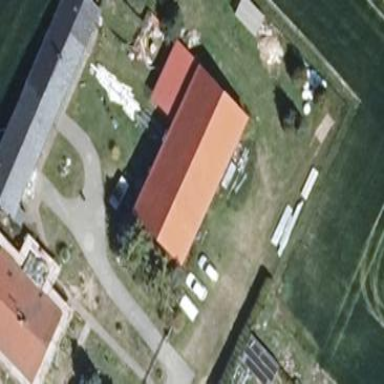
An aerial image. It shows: Building with gabled roof oriented along the structure and colored red.